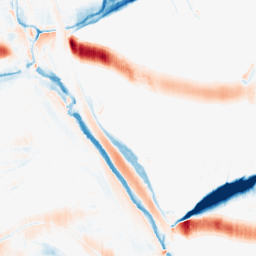
Category: morphological
Decomposition family: morphological_ellipse
Decomposition parameters: operation: average
width: 30
height: 5
Upsampling method: cubic_mitchell
Upsampling parameters: scale: 8
Upsampling scale: 8